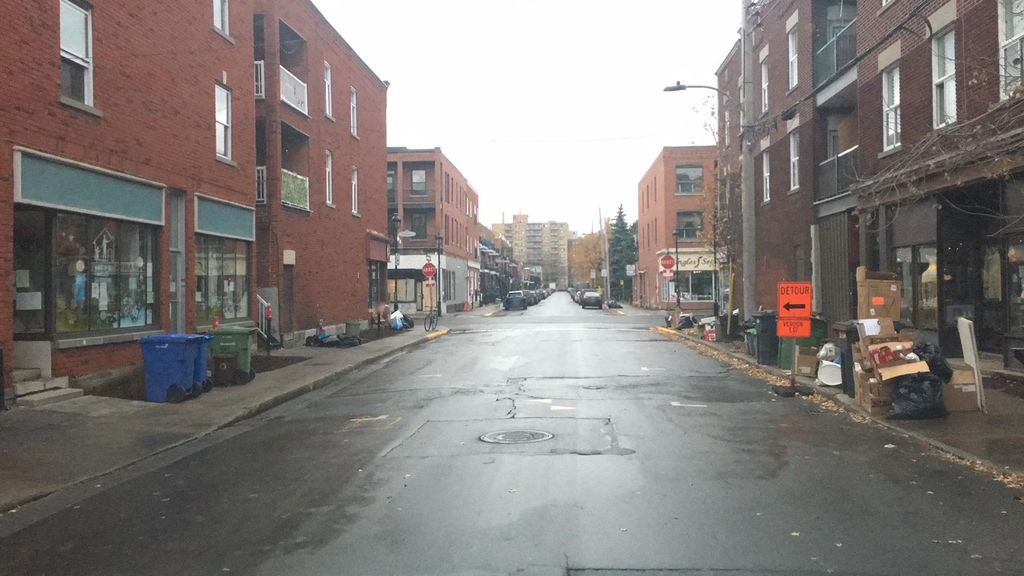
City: montreal